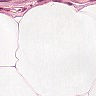
Metastatic tissue present: no